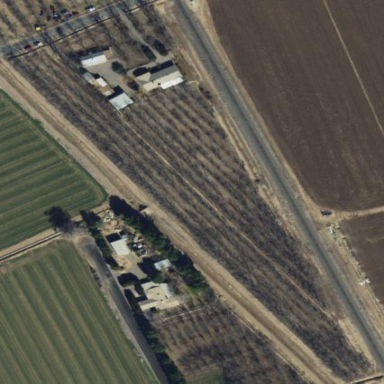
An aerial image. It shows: Orchard.